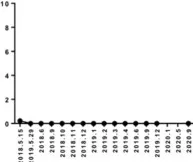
The therapeutic response of CAR19 and CAR22 T cell cocktail therapy following ASCT. (C) Liquid biopsy results. The proportion of circulating tumor DNA mutations at locus TP53 c.376-1G>A was measured and the results were expressed as the ratio (percentage) of copy numbers of the target gene and the internal reference gene.
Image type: pathology (h&e)